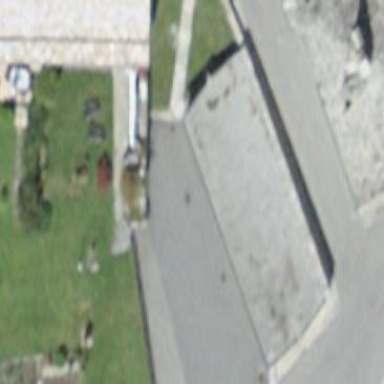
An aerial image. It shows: Group of garages.